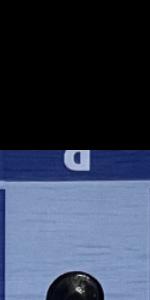
Label: Empty